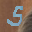
Label: 5